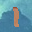
Label: 1